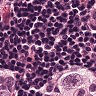
Metastatic tissue present: no